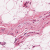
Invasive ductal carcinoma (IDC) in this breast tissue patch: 0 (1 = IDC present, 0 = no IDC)